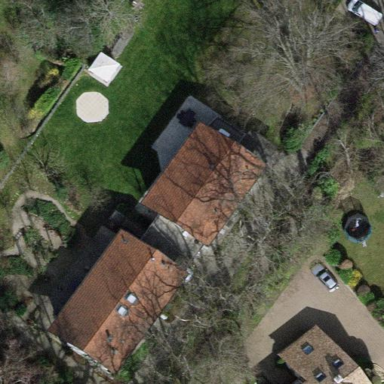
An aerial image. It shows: Garden enclosed by fence.